Field crop: maize
Growth stage: 2
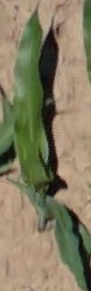
Species: maize